Aerial crown-view tile of a tropical tree (Barro Colorado Island, Panama), acquired 20240918:
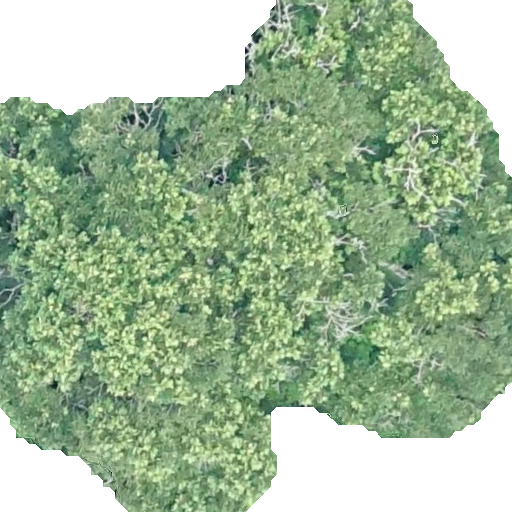
Species: Dipteryx oleifera
GBIF accepted scientific name: Dipteryx oleifera
Crown area: 339.508 m²